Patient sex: F
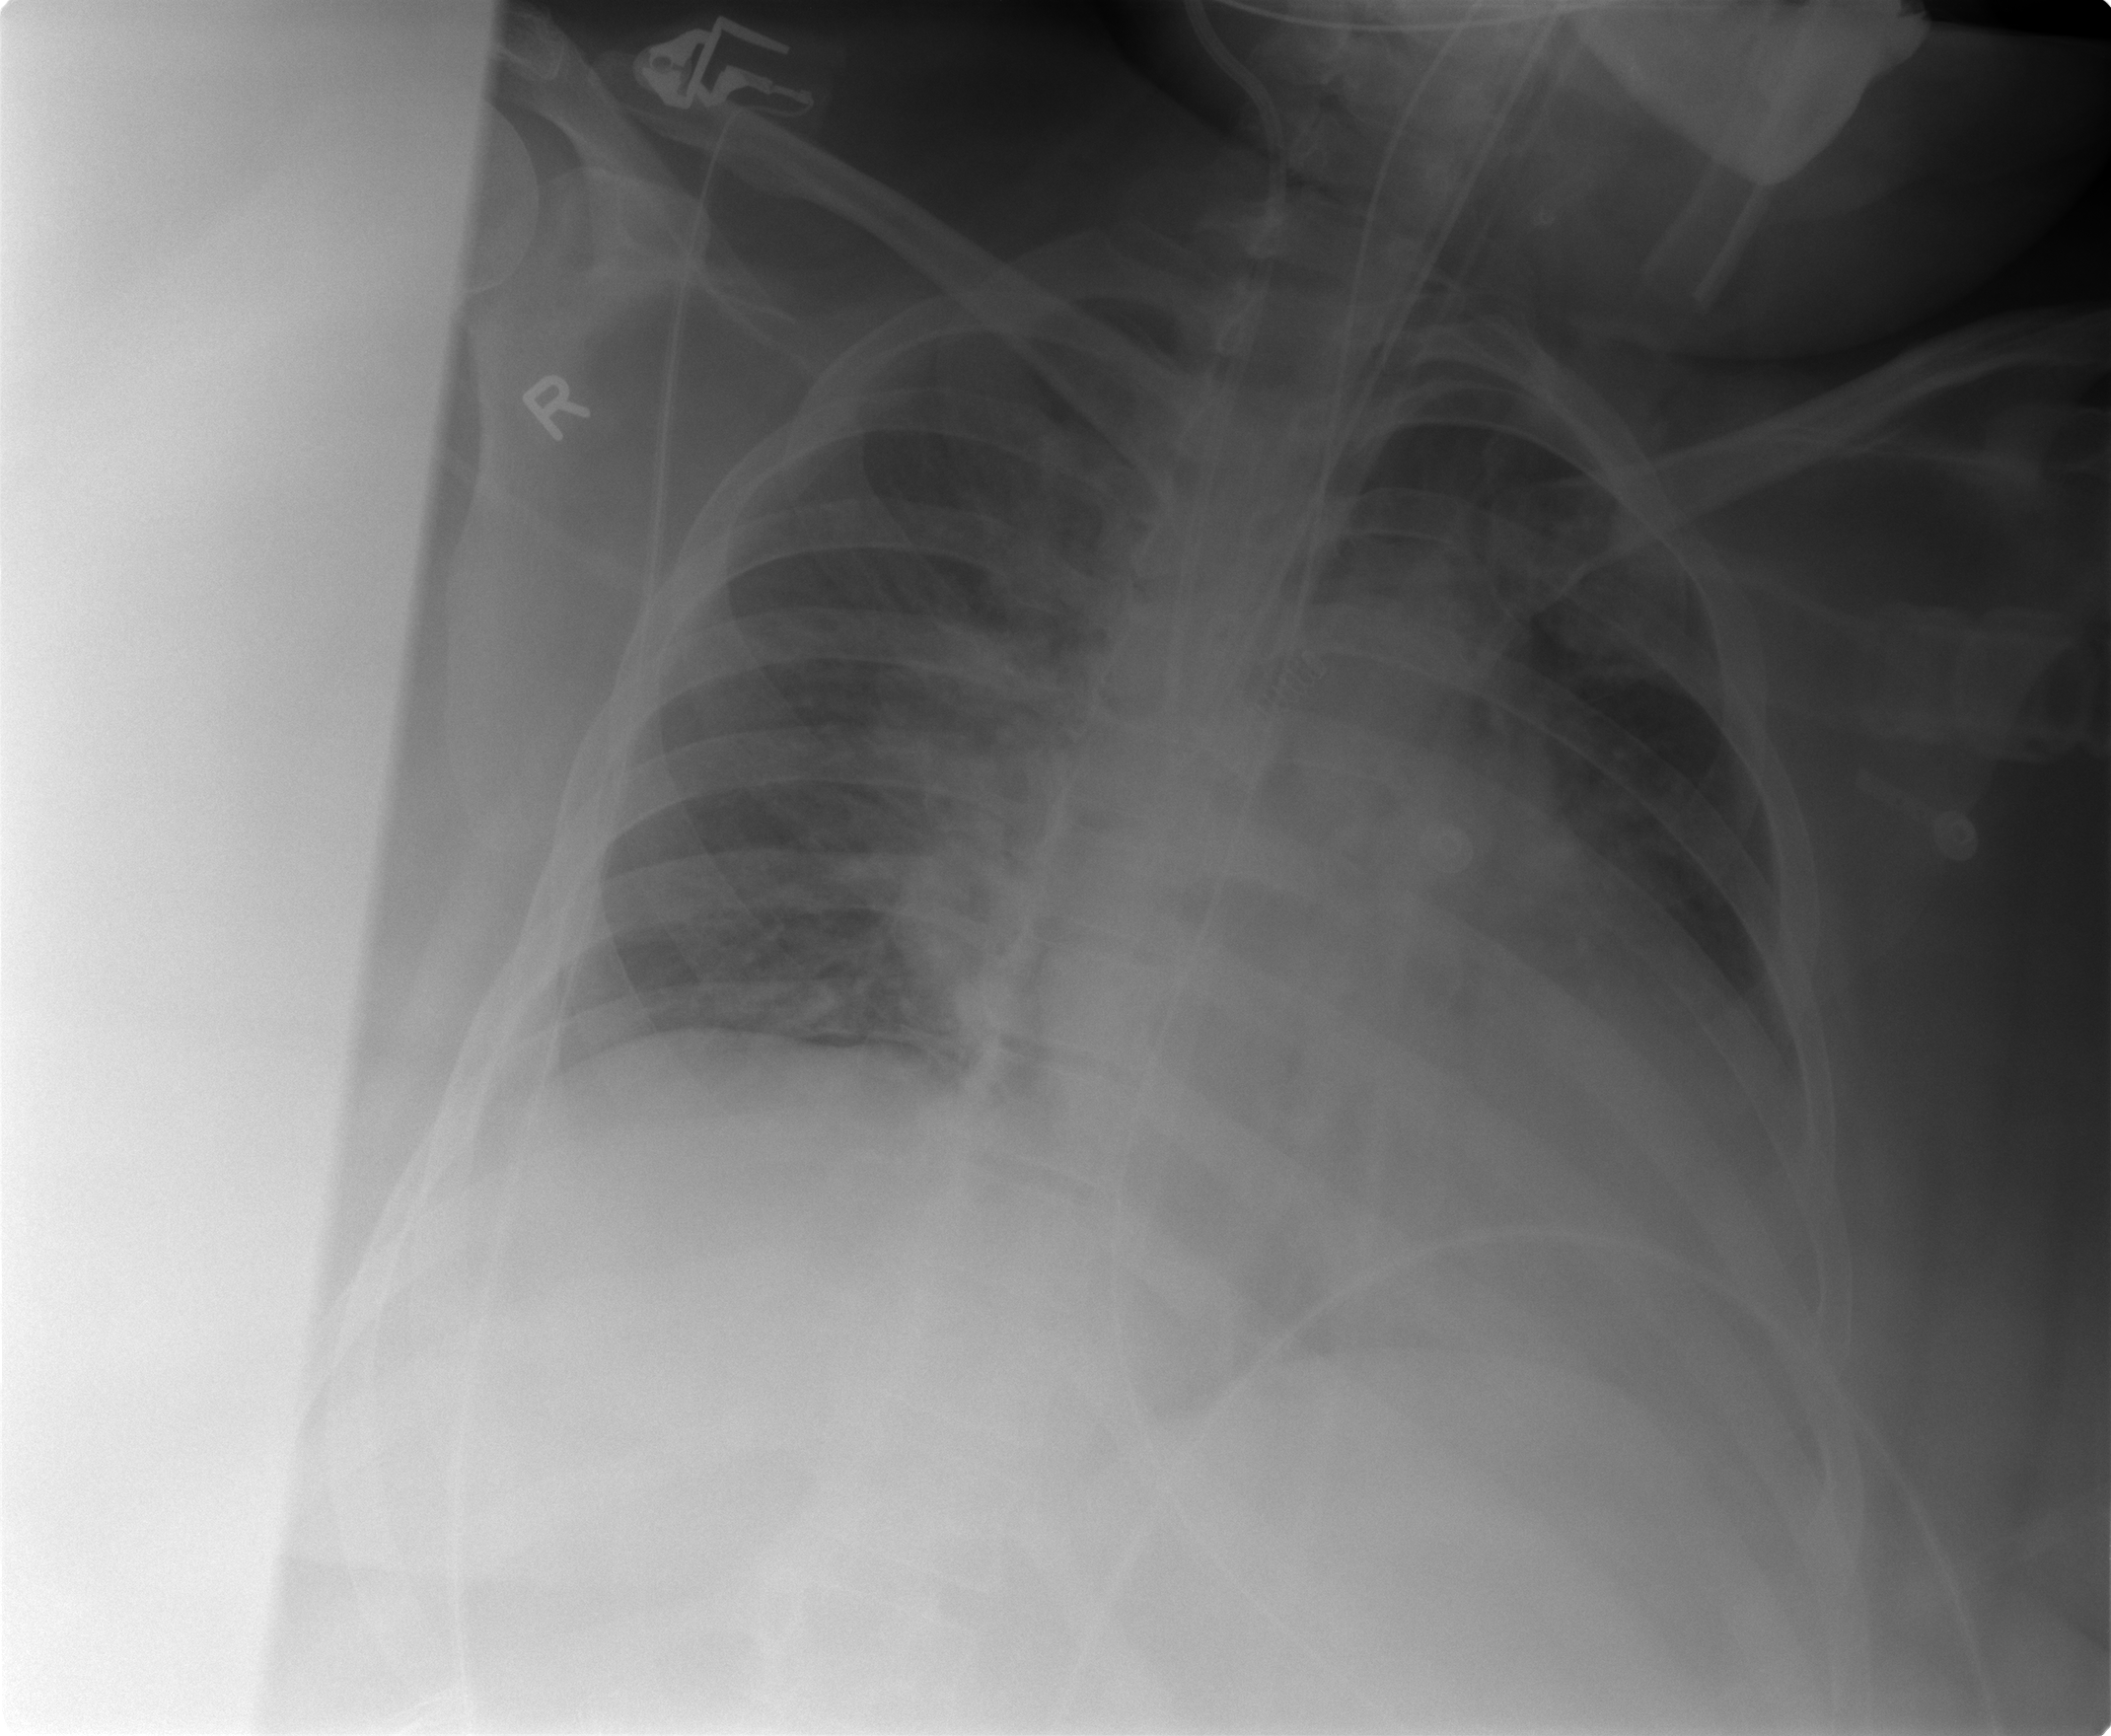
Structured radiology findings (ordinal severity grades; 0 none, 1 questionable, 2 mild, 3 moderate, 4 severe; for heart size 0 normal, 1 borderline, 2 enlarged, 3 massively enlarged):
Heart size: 2
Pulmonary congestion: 2
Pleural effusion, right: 0
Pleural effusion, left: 1
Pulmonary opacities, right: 1
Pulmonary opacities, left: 1
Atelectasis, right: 2
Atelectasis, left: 2